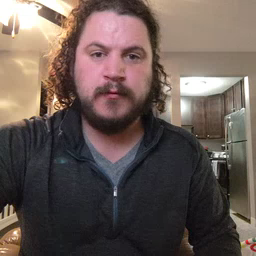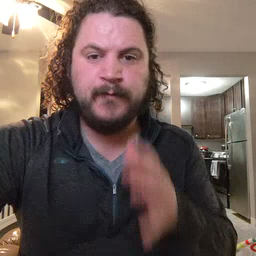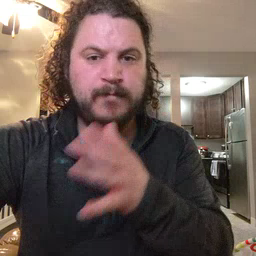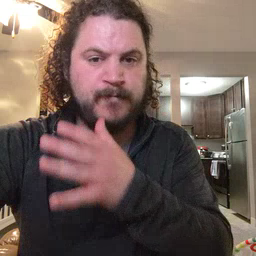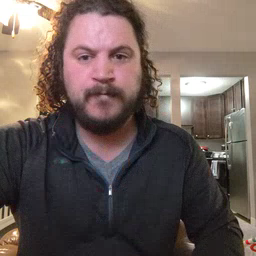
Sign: farm